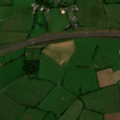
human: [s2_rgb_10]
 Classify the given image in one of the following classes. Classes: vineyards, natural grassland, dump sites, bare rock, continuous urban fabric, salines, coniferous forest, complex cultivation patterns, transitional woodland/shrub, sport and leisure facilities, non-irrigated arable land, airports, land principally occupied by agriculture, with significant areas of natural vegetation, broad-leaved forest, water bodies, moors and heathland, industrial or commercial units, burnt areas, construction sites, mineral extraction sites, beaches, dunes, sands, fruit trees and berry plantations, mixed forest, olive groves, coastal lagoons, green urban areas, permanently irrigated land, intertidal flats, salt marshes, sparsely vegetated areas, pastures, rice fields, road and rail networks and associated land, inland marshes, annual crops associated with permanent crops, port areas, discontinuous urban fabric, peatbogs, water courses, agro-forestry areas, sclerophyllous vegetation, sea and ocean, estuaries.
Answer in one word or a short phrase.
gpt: road and rail networks and associated land, pastures